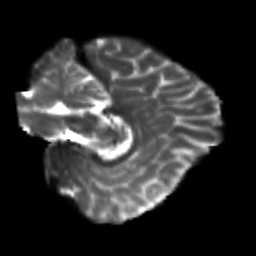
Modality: T2w
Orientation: sagittal
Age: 19
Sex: female
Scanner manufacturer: siemens
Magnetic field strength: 3 T
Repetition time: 3.5 s
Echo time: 0.113 s